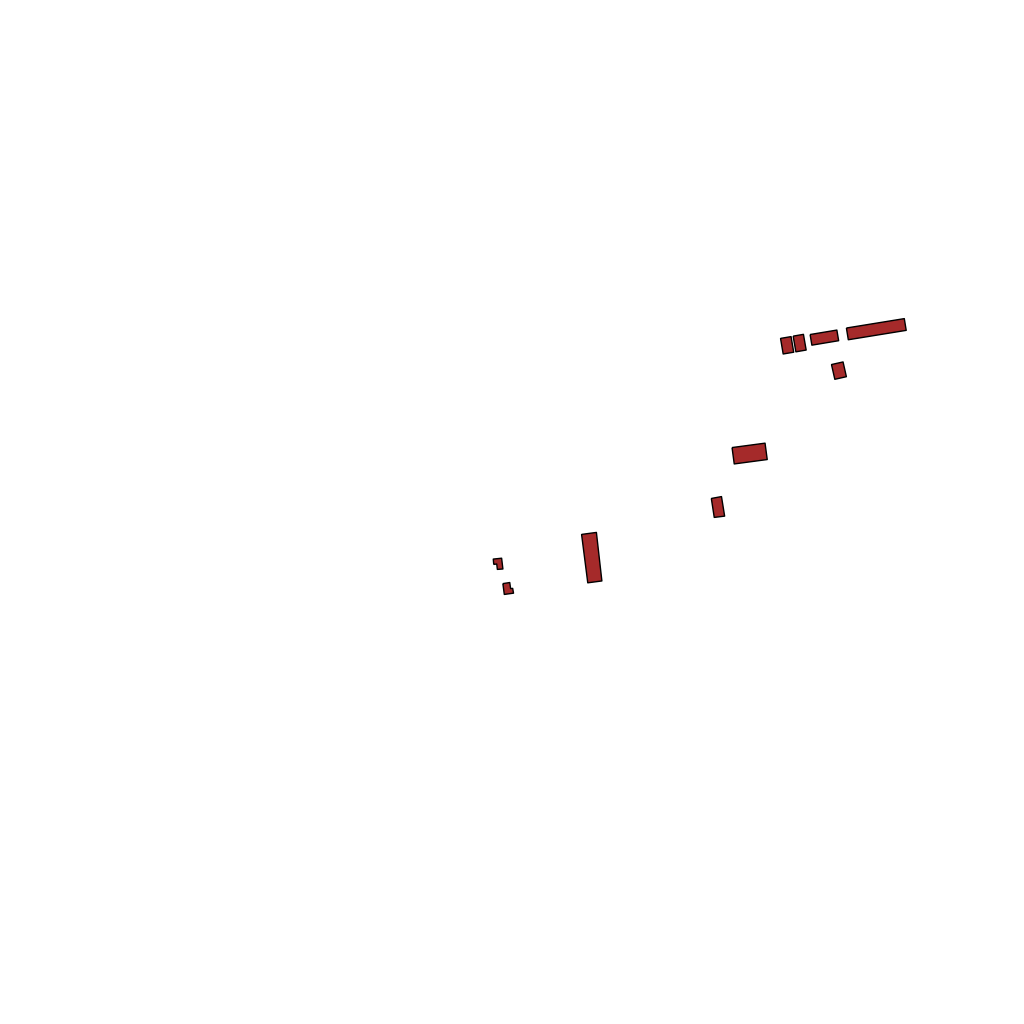
Tags: overhead vector_map, industrial, recreation, individual_rise, density_1, Facility, 1.0 km²